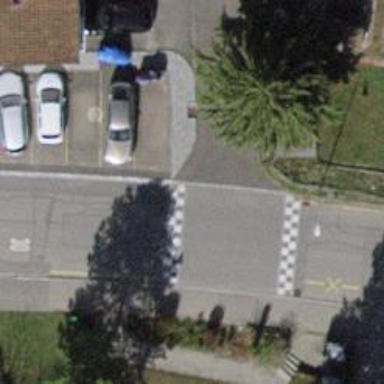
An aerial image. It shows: Uncontrolled crossing with traffic calming table on the road.